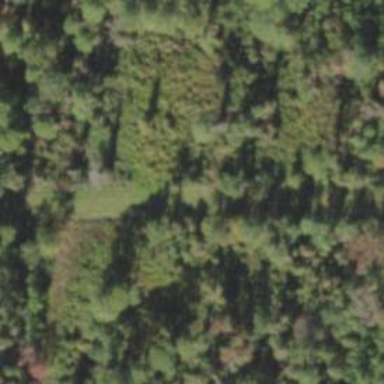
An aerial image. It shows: Woodland with needle-leaved trees.